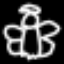
Label: angel